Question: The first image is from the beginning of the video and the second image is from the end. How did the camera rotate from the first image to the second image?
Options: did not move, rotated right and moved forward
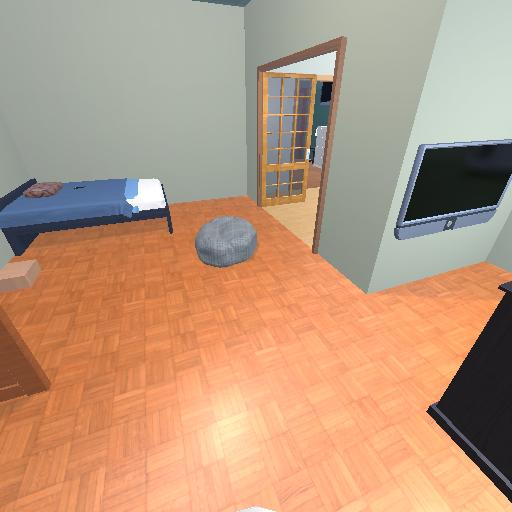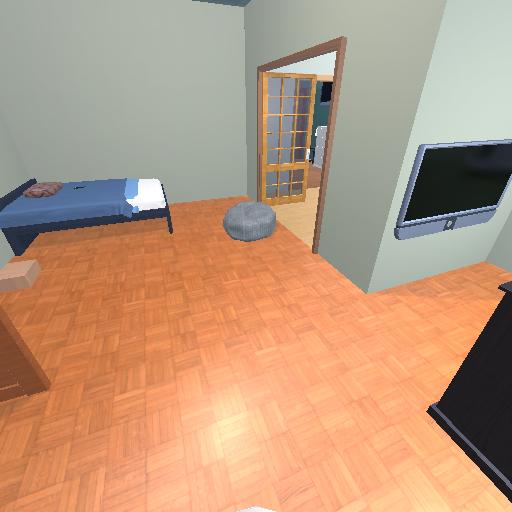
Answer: did not move